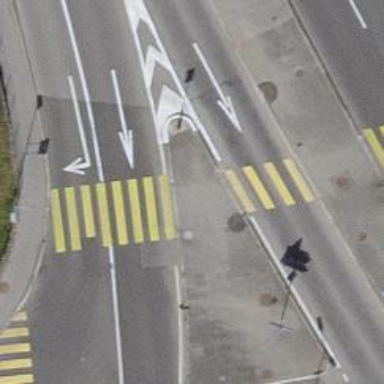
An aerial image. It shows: Traffic calming island.